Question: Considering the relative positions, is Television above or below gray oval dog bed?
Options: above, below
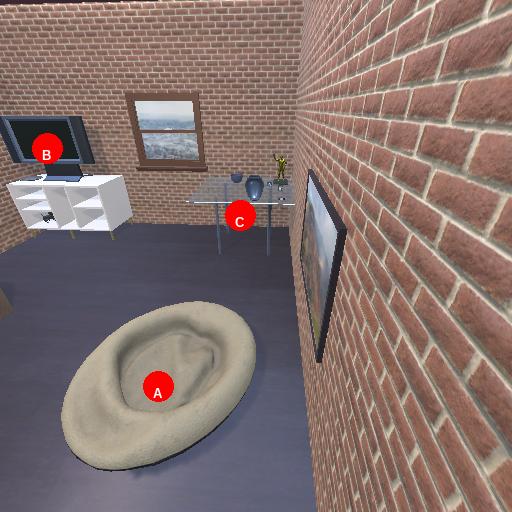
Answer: above